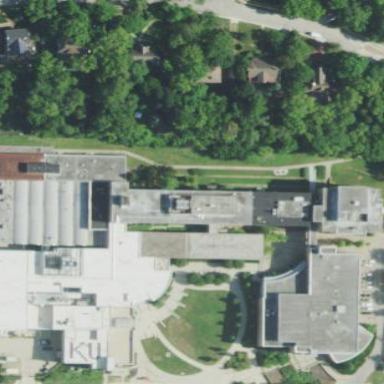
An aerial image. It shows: University building.